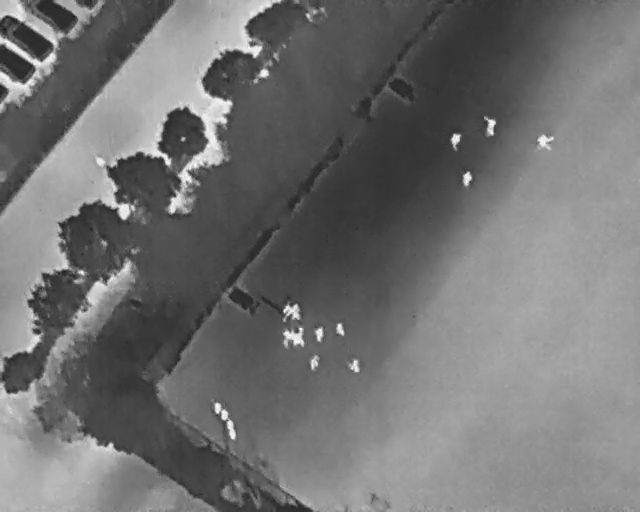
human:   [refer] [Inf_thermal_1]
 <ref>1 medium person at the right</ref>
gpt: <box>[[71, 33, 74, 35, 6]]</box>

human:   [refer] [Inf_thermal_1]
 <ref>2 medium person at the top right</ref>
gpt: <box>[[74, 23, 78, 25, 6], [69, 26, 72, 28, 6]]</box>

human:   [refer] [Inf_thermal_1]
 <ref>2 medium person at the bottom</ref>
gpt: <box>[[54, 70, 56, 72, 6], [47, 69, 50, 71, 12]]</box>

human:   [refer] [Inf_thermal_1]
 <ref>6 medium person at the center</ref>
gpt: <box>[[51, 63, 54, 65, 177], [48, 64, 51, 66, 2], [44, 59, 47, 62, 172], [43, 60, 46, 62, 21], [44, 64, 48, 67, 166], [43, 65, 46, 67, 2]]</box>

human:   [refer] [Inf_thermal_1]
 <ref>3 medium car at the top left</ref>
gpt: <box>[[0, 8, 6, 15, 2], [0, 2, 7, 12, 2], [4, -2, 10, 9, 2]]</box>